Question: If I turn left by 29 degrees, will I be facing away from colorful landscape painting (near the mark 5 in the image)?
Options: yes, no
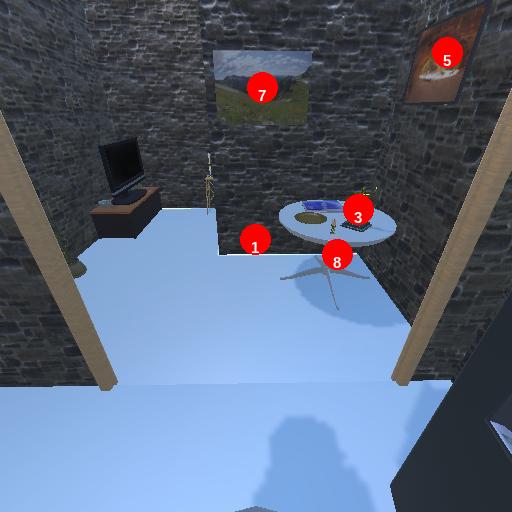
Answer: yes